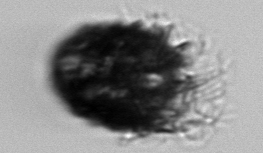
Label: Stenosemella_pacifica